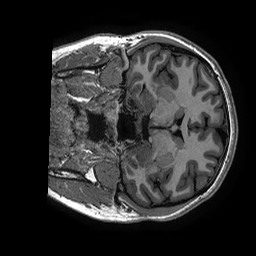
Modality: T1w
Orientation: coronal
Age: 24
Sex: female
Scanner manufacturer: ge
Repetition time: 0.00733 s
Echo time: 0.003 s